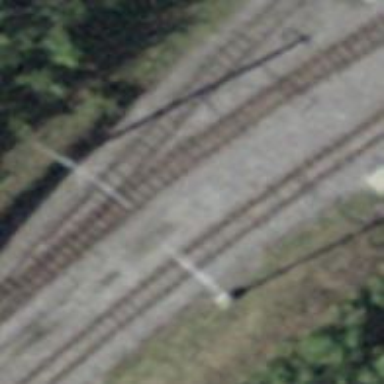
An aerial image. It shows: Narrow-gauge railway yard with electrified contact lines.